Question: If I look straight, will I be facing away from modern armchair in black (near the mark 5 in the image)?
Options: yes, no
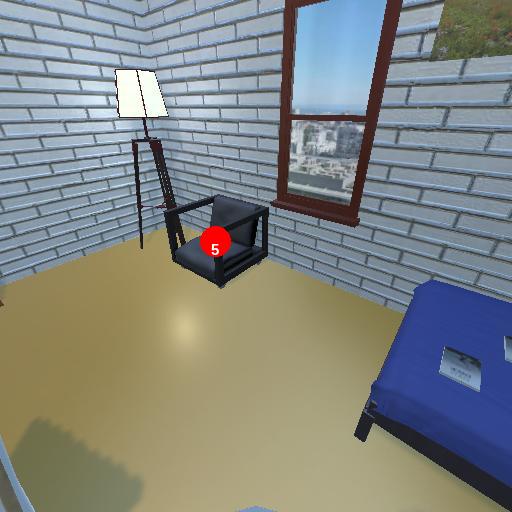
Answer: yes